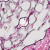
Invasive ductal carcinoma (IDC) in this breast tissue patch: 0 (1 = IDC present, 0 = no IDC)